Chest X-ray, PA view. Patient: 48 years old, sex M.
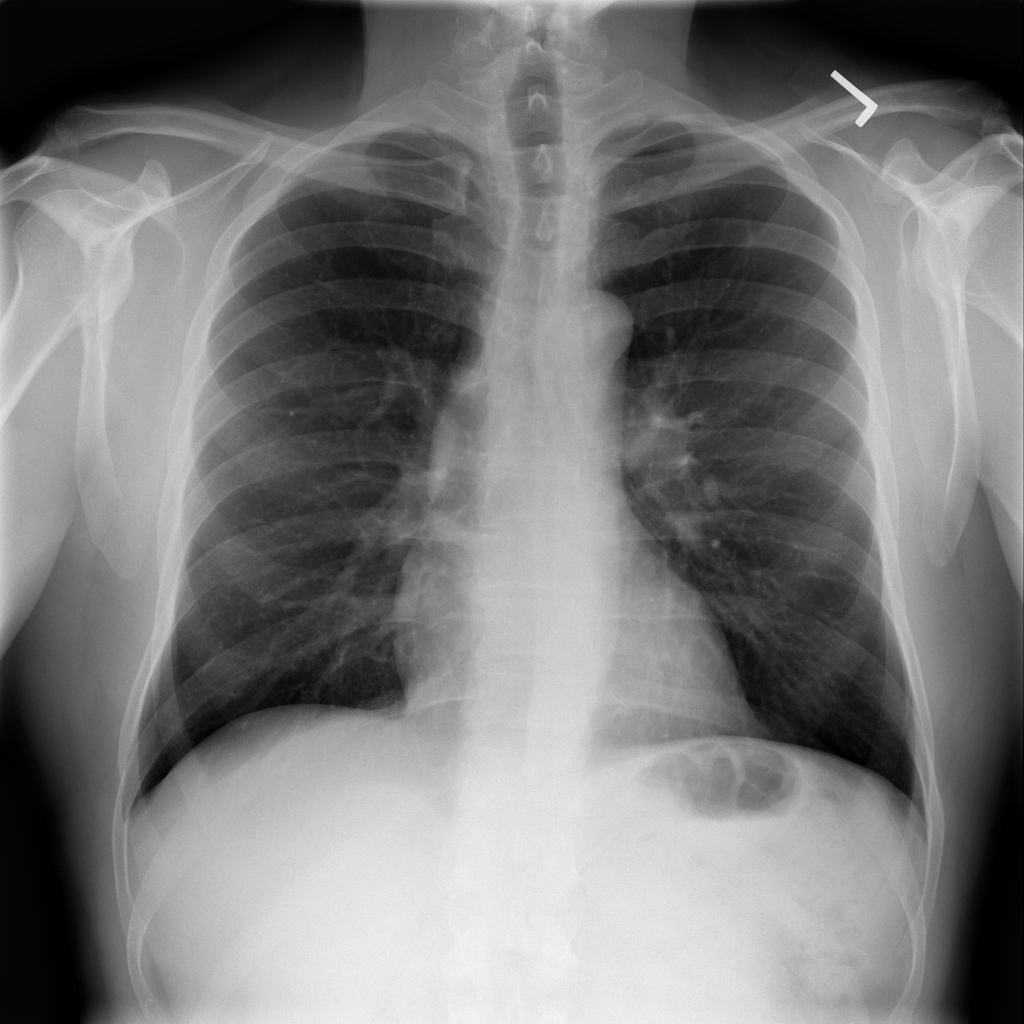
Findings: No Finding